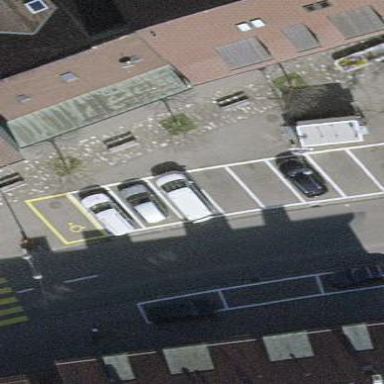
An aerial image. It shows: Parking available on the street side.